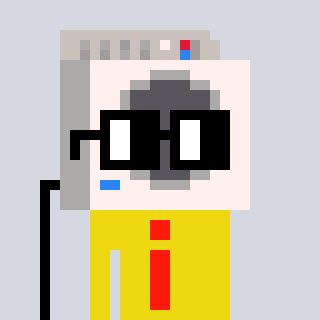
a pixel art character with square black glasses, a washing machine-shaped head and a yellow-colored body on a cool background